Question: In both Chrome and Firefox when I move the mouse over the elements (ie. div, img, button) I get a small tool tip in the bottom right or left hand corner with something like 'example.com/11.jpg'. I have already removed all the titles, so I know these aren't title related. What is this called and how do I get rid of this functionality?

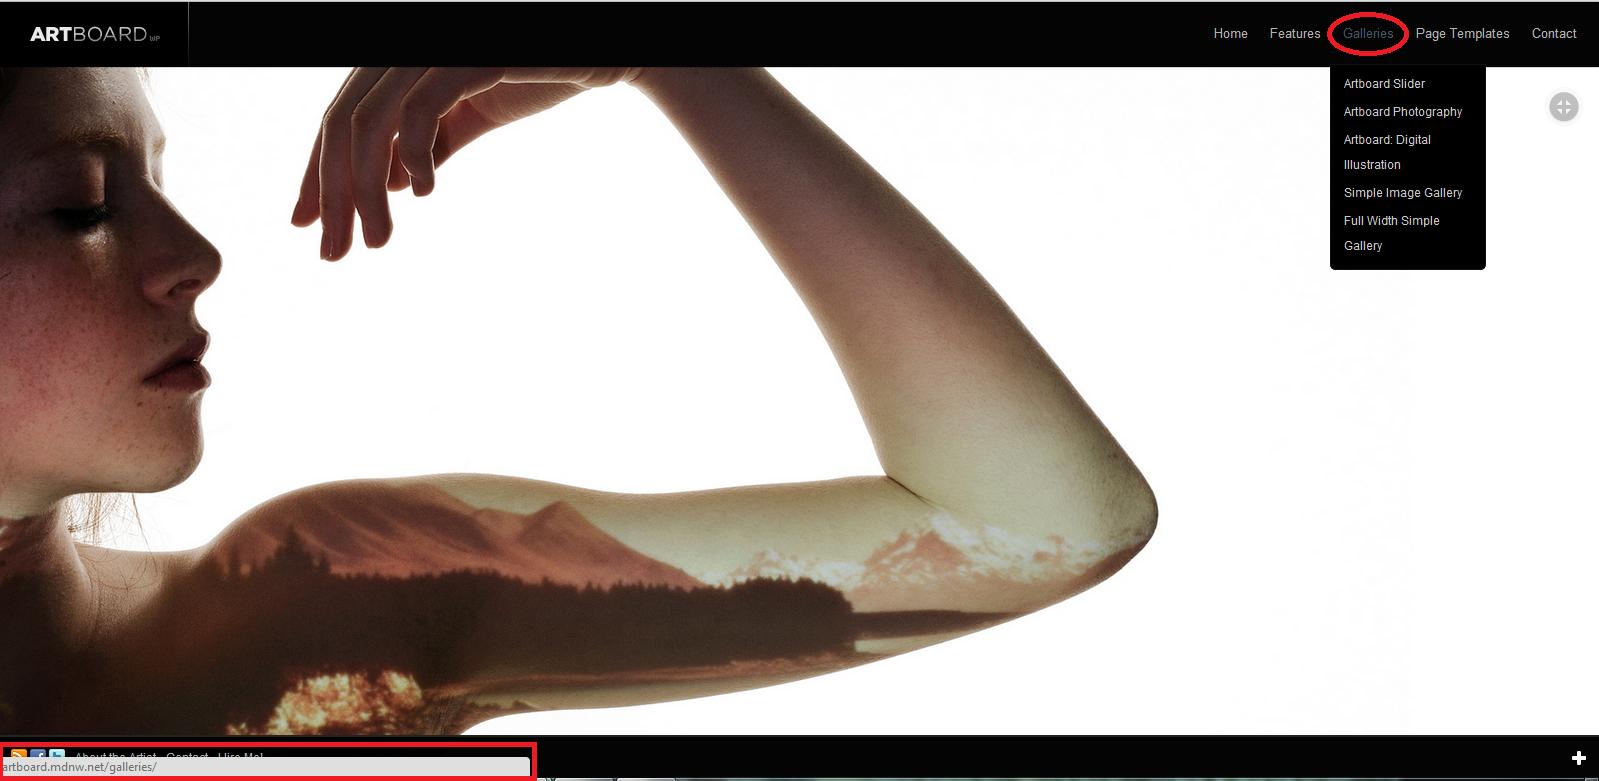
Answer: The tooltips will only appear when you hover over an '<a href="">' element. They show the URL the link points to.
As far as I know it cannot be turned off. For Firefox, there seems to be a <URL> to restore the old functionality, but of course it is up to the user whether he wants to install it.
The following links seem to support what I say:
- <URL>
If there is no way for the user to disable this feature, I'm sure the website cannot disable it either.